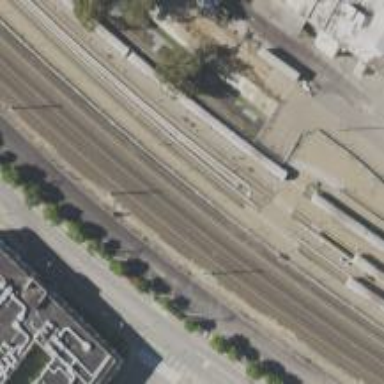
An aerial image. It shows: Railway siding with rails.